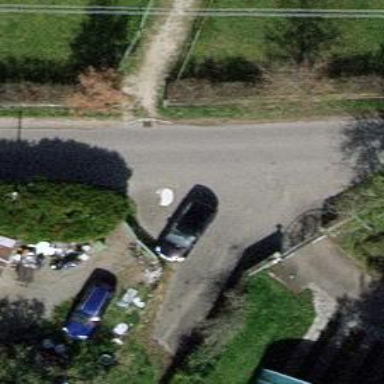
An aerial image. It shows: Residential road.